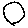
Label: circle